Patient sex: F
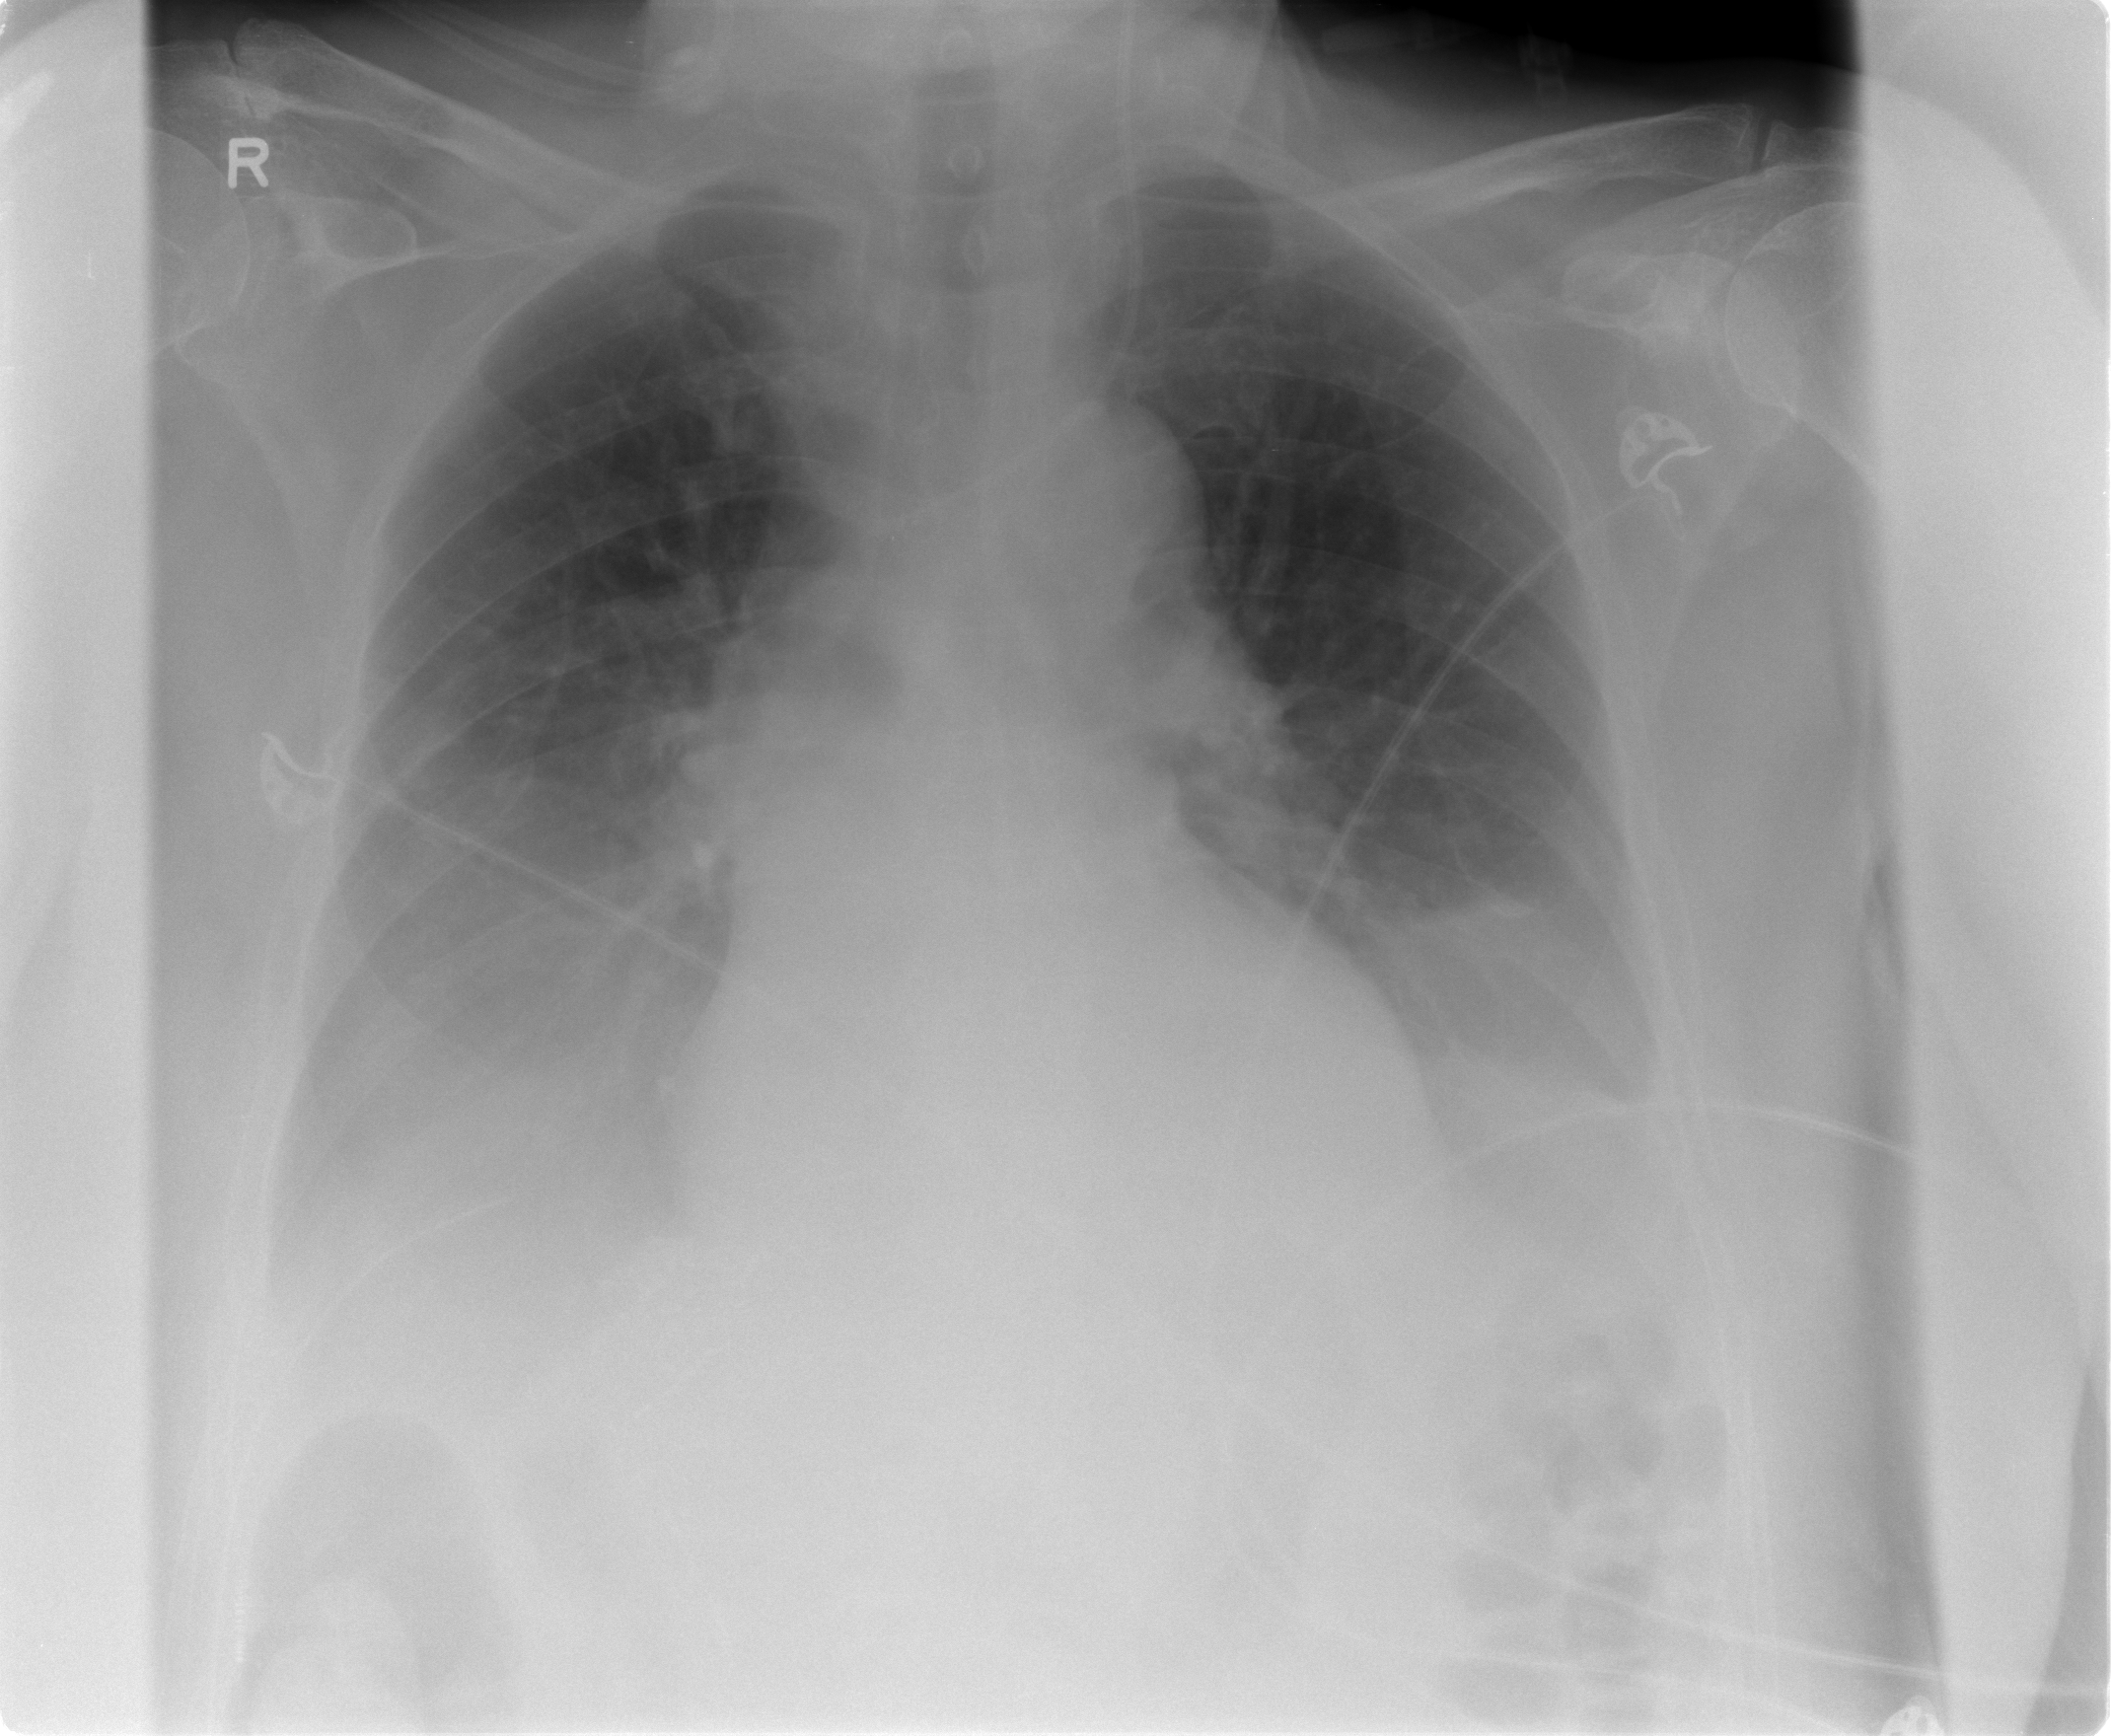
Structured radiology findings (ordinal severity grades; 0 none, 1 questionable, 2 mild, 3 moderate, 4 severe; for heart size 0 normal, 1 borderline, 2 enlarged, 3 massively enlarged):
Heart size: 2
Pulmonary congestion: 2
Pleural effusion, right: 2
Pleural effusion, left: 2
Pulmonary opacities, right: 0
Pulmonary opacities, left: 0
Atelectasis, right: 0
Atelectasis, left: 2